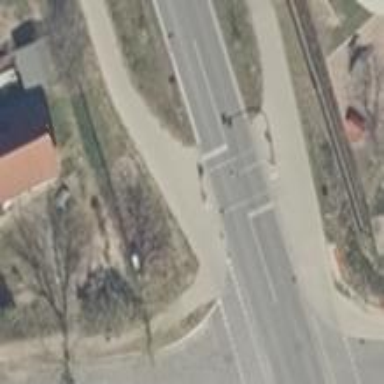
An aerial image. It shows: Crossing on the footway with traffic signals.